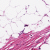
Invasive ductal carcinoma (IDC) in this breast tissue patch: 0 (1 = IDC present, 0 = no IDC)